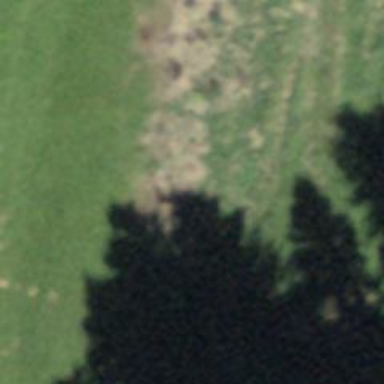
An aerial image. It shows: Row of trees in natural setting.